Field crop: maize
Growth stage: 1
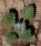
Species: chenopodium